Interaction volume radius: 10 \u00c5
Interaction volume height: 15 \u00c5
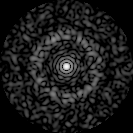
Disorder parameter: 0.8506